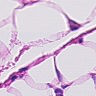
Metastatic tissue present: no